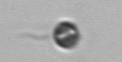
Label: flagellate